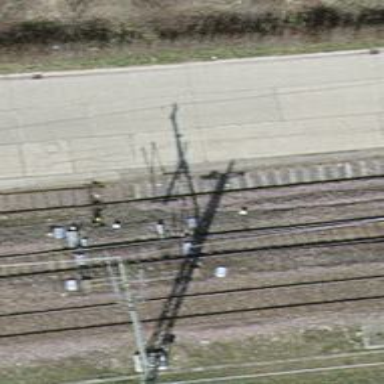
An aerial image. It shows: Railway switch.